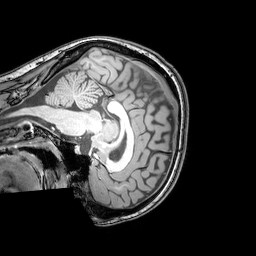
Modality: T1w
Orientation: sagittal
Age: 21
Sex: female
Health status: healthy
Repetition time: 0.081 s
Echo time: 0.037 s